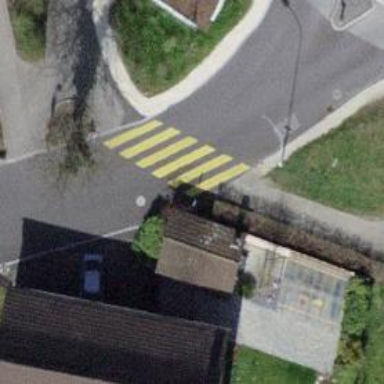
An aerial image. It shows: Marked crossing on the road.